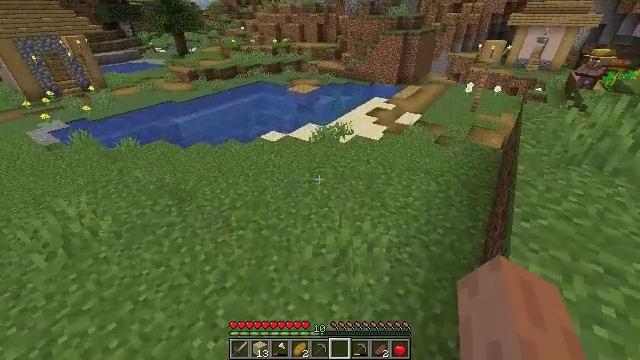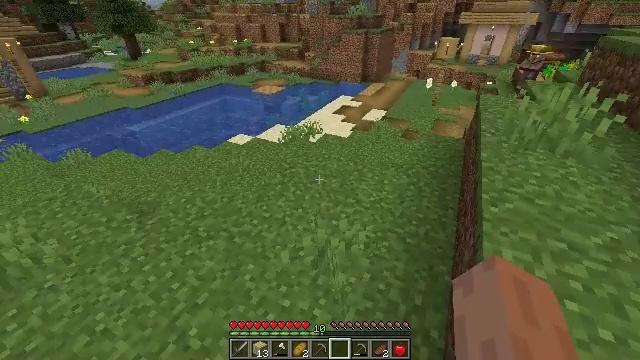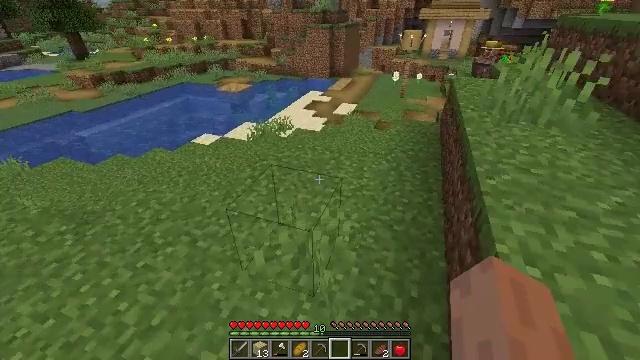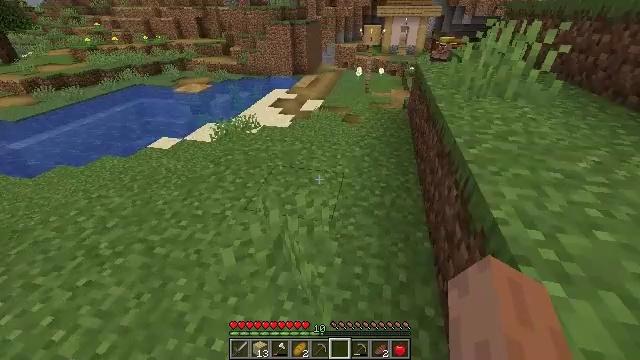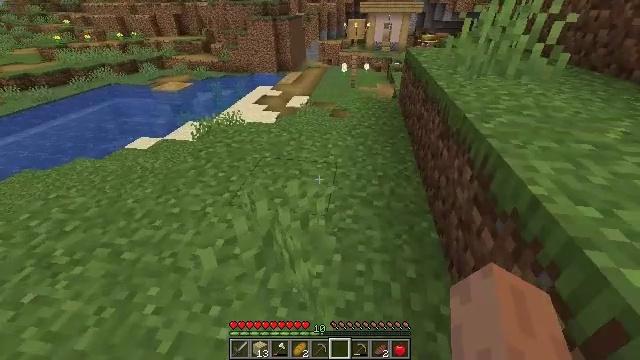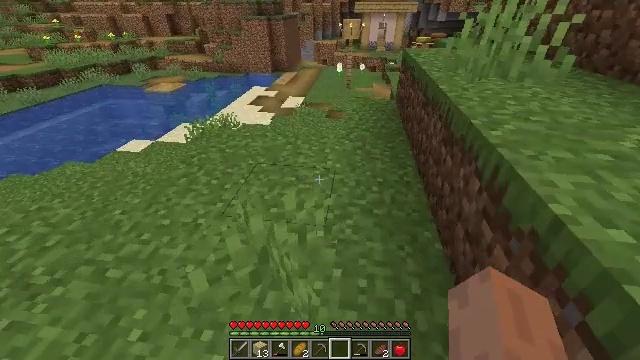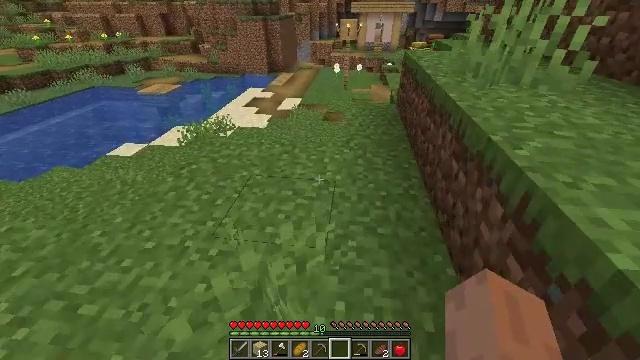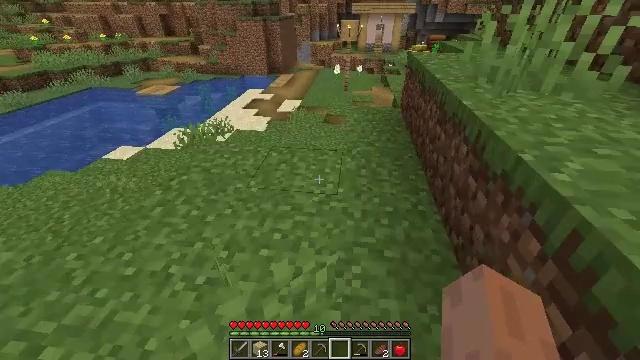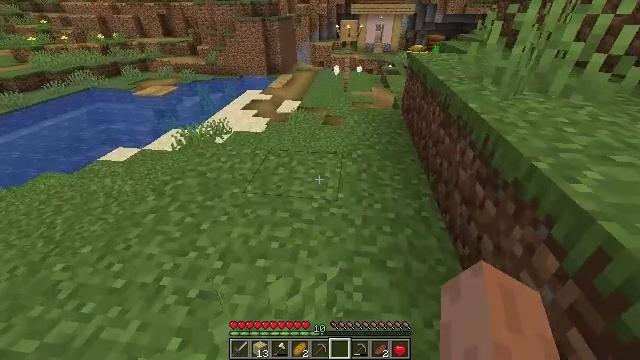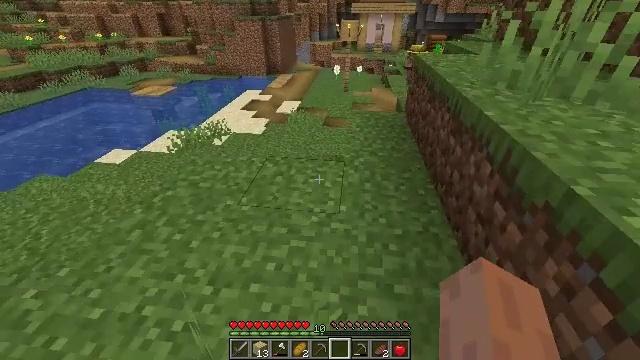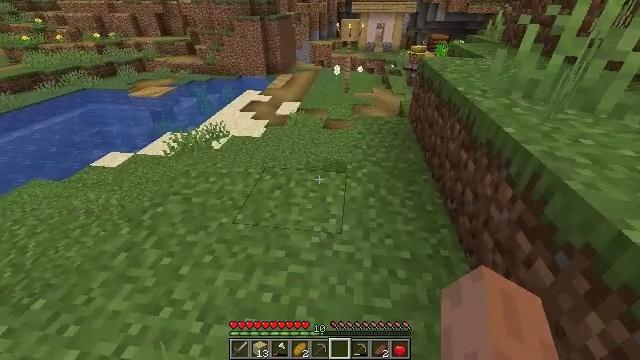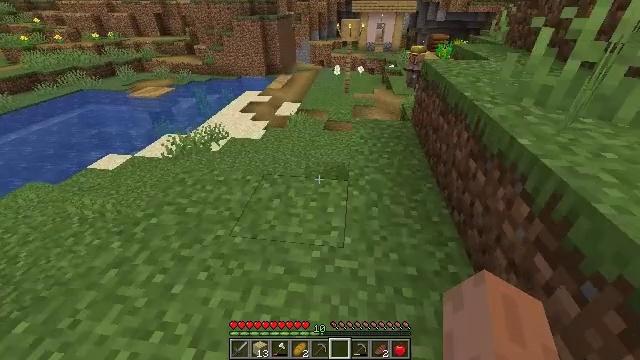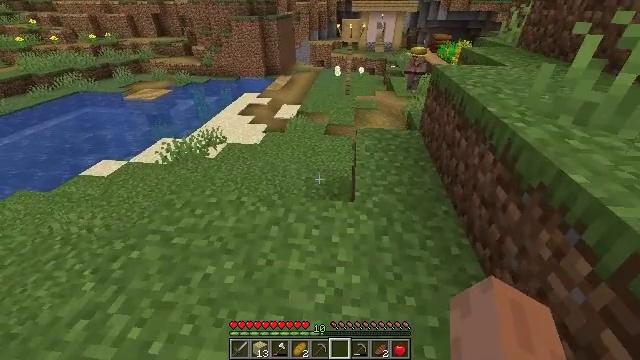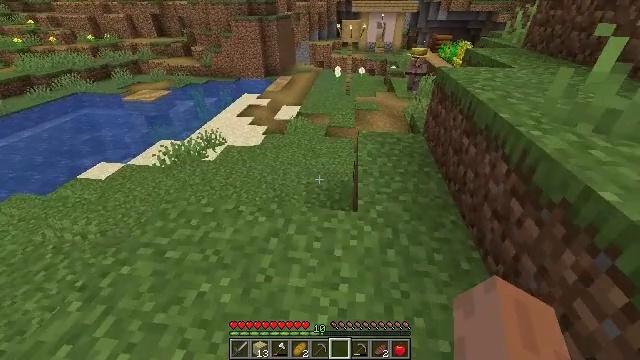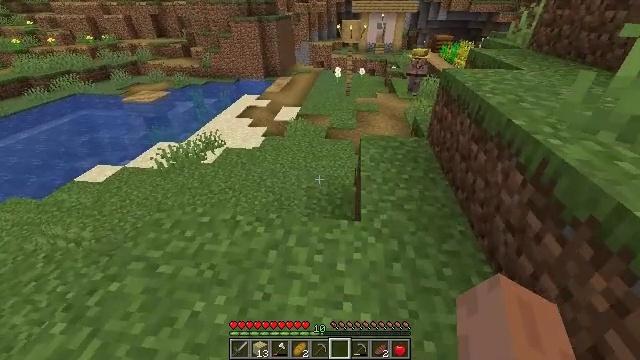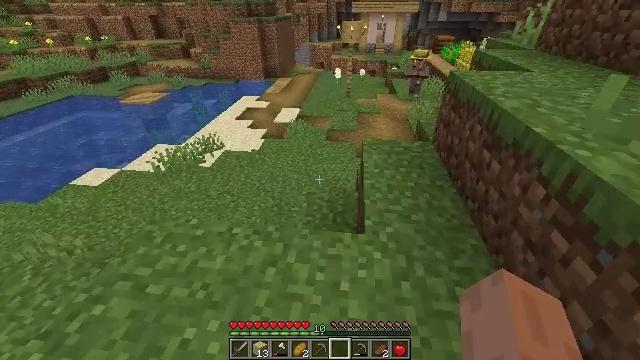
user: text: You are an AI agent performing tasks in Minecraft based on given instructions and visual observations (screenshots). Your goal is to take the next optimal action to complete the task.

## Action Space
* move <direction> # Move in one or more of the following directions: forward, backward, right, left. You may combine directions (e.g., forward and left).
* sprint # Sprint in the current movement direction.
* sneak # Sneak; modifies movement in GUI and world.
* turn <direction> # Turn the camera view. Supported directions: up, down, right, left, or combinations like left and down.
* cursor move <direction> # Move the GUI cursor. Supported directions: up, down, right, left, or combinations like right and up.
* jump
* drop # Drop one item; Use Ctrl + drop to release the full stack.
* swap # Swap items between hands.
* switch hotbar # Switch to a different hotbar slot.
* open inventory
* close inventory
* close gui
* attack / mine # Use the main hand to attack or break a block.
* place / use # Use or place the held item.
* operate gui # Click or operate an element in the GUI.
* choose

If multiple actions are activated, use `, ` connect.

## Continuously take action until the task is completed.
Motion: motion action
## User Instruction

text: Prepare to make shears using the crafting table.
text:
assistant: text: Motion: move forward, turn right
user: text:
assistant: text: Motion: move forward, turn right
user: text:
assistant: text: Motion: move forward, turn right
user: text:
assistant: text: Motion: move forward, turn right
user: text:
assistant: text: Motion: move forward, turn right
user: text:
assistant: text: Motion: move forward
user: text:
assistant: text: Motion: move forward
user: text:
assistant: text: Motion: move forward
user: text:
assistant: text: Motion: move forward
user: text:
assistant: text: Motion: move forward
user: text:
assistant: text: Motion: move forward
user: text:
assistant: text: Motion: move forward
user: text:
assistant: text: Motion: move forward
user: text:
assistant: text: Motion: move forward
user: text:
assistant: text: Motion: move forward
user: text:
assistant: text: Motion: move forward
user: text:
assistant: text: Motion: no_op
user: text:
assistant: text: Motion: no_op
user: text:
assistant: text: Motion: no_op
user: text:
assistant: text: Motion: no_op
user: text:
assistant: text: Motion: no_op
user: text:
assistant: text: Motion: no_op
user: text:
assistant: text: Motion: no_op
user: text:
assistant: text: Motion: no_op
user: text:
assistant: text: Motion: no_op
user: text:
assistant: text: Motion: no_op
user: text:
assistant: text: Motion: no_op
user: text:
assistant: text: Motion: no_op
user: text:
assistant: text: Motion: move forward
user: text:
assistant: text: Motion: move forward